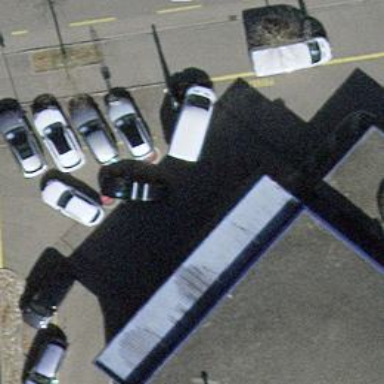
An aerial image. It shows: Fuel station.